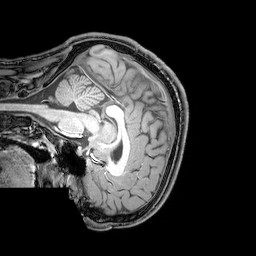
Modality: T1w
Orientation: sagittal
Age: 21
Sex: male
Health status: healthy
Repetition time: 0.081 s
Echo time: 0.037 s